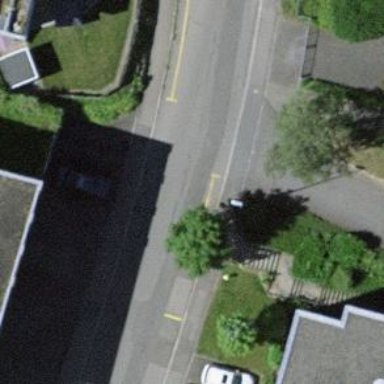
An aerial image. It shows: Unmarked crossing on the road.